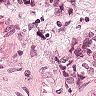
Metastatic tissue present: yes